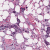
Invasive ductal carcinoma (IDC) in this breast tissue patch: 1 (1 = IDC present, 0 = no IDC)